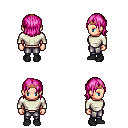
a pixel art fantasy rpg character, female body template, human, light skin, white long-sleeve shirt, metal pants, pink long bangs hairstyle, bronze tiara, black shoes, four views (front, back, left, right), 2x2 character sprite sheet, small pixel art, hard edges, no anti-aliasing